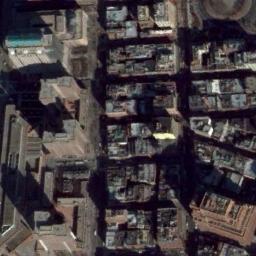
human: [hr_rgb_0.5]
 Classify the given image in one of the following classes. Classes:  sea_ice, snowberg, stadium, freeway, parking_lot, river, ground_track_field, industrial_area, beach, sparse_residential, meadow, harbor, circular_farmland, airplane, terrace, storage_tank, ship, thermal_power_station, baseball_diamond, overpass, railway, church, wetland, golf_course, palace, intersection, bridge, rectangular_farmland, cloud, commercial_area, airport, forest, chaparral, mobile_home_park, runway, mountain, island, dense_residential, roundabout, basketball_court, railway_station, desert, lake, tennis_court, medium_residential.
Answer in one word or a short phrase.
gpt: commercial_area